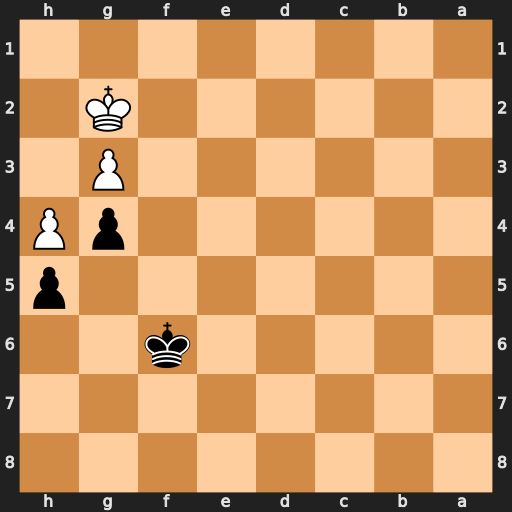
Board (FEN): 8/8/5k2/7p/6pP/6P1/6K1/8
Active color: b
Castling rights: -
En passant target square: -
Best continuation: Ke5 Kf1 Kd4 Ke2 Ke4